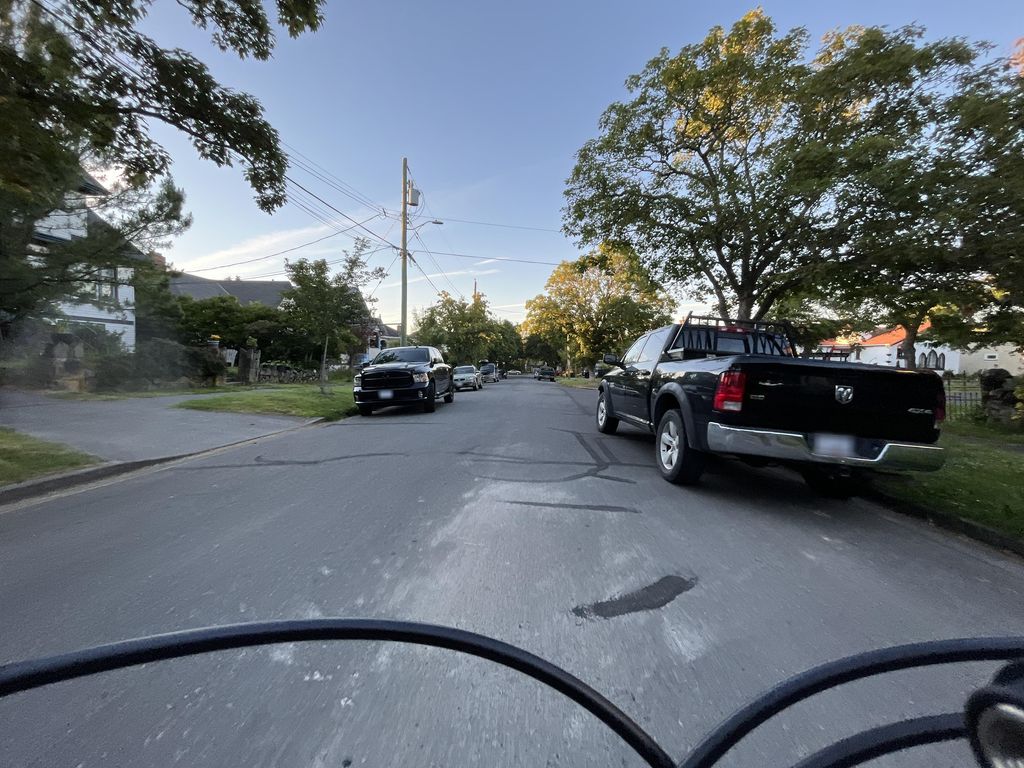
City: victoria